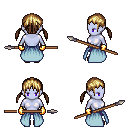
a pixel art fantasy rpg character, female body template, dark elf, purple skin, overskirt, magenta pants, blonde twin-tailed hairstyle, gold gloves, brown slippers, spear, four views (front, back, left, right), 2x2 character sprite sheet, small pixel art, hard edges, no anti-aliasing